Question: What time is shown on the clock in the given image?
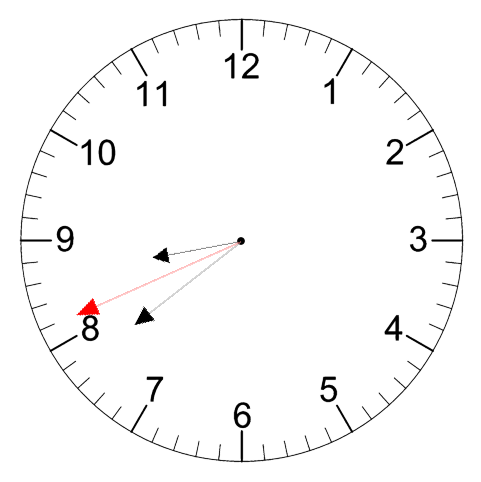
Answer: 08:38:41